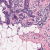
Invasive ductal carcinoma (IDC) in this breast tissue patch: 0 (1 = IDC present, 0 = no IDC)